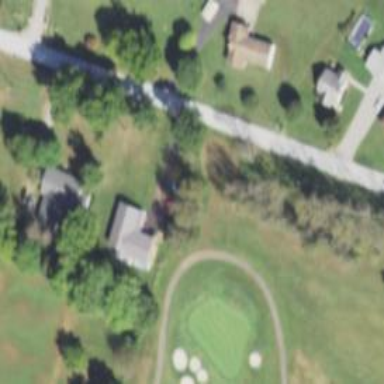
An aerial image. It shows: Pathway for golfing.